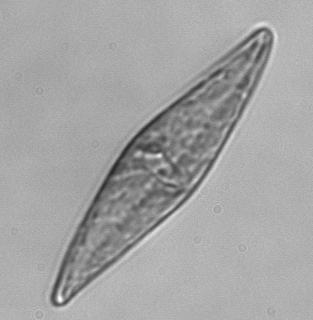
Label: Pleurosigma